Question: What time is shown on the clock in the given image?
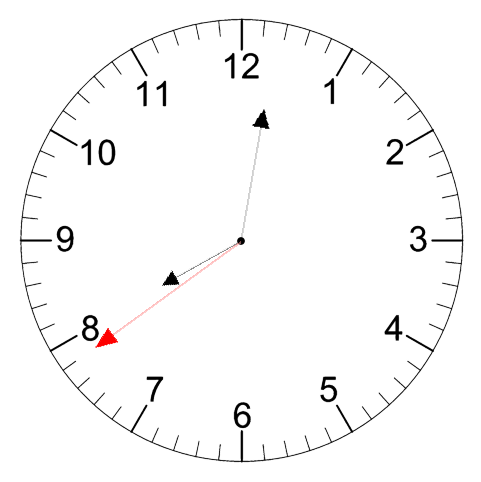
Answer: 08:01:39